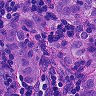
Metastatic tissue present: yes